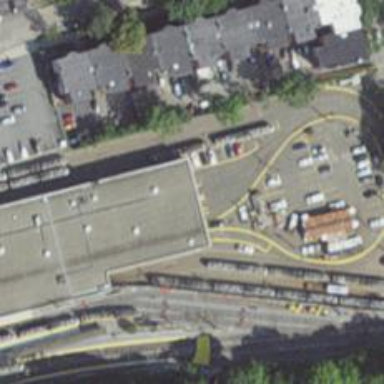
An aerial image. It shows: Light rail tunnel with electrified contact line passing through building passage in service yard.